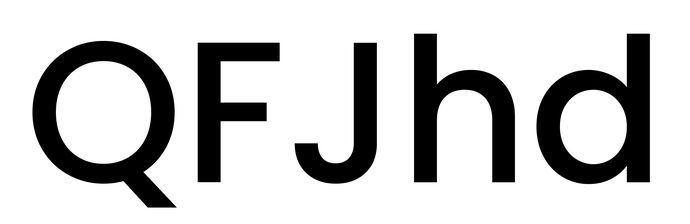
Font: Poppins-Medium